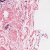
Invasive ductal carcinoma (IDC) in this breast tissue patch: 0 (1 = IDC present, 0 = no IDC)